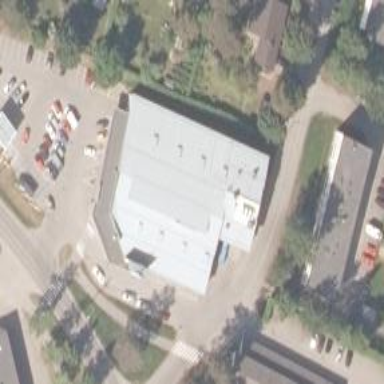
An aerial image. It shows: Supermarket.